An envelope spectrum derived from a bearing vibration measurement is shown; the reference markers locate BPFO, BPFI, BSF and FTF for this bearing geometry and shaft speed. Determine the bearing's health state. Answer with exactly one of: normal, inner_race, outer_race, ball.
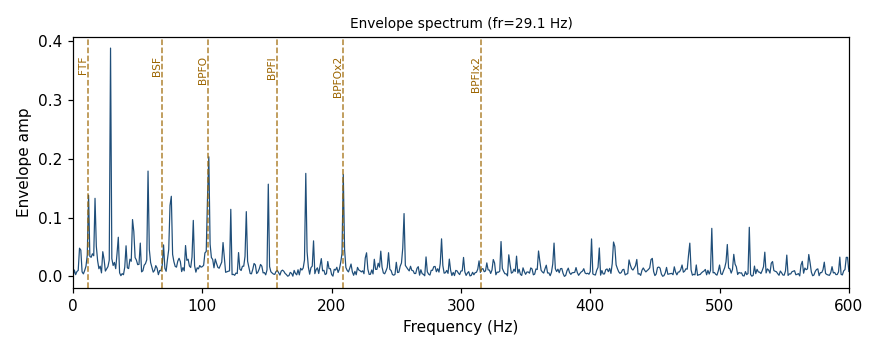
Answer: outer_race